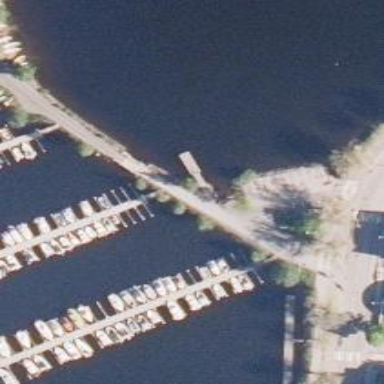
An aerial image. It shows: Slipway on leisure land.